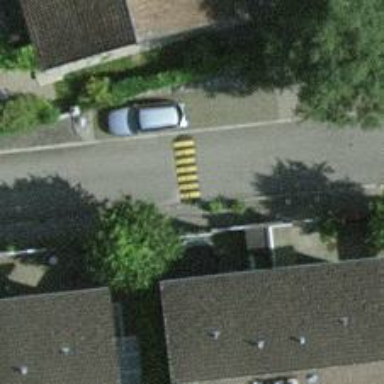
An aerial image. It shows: Bump for traffic calming.